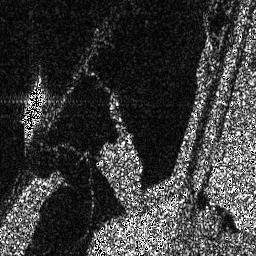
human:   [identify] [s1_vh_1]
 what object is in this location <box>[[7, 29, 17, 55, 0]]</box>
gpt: <ref>1 medium ship at the left</ref>